Interaction volume radius: 10 \u00c5
Interaction volume height: 10 \u00c5
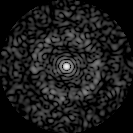
Disorder parameter: 0.8289